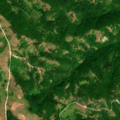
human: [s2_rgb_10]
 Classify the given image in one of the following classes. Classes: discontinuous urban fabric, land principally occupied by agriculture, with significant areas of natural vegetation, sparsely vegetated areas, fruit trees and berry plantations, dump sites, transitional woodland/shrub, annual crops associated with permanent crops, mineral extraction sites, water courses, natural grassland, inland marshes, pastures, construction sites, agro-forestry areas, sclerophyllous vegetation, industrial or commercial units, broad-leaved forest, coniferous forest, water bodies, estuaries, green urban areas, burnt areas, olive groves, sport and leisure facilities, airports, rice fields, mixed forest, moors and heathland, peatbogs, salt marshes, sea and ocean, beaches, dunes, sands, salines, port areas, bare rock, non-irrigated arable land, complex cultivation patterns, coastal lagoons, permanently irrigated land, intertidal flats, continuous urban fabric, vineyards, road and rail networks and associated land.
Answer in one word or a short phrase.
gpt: pastures, broad-leaved forest, transitional woodland/shrub